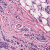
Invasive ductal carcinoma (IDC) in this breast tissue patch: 1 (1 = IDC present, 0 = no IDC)